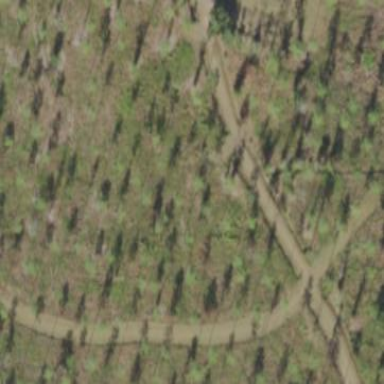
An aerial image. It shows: Forest area predominantly covered with needle-leaved trees.